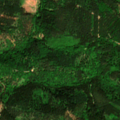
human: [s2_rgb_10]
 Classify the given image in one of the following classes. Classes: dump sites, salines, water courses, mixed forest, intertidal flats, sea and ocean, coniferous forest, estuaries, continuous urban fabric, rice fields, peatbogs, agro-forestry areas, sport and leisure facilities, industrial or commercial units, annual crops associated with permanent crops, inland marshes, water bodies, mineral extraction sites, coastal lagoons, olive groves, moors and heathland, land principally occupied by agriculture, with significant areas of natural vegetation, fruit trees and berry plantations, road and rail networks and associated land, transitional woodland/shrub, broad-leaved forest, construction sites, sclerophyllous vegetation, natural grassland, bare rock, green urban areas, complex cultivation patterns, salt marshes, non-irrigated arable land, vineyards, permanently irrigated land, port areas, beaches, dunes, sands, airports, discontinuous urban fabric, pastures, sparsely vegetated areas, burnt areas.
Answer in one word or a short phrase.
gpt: coniferous forest